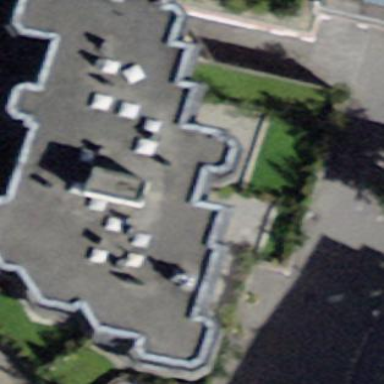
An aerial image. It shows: Flat-roofed building.